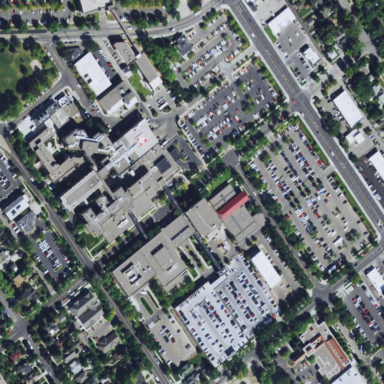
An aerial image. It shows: Hospital providing healthcare services.